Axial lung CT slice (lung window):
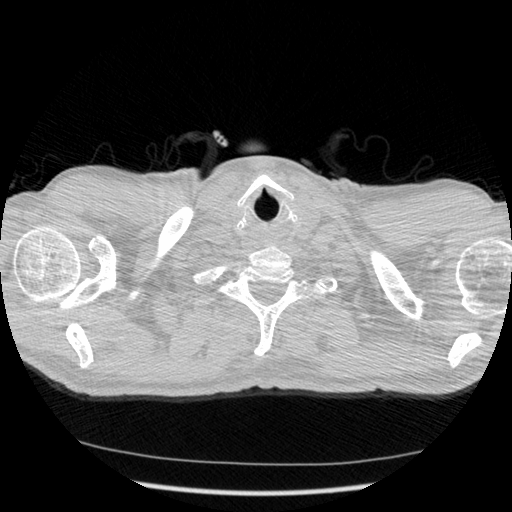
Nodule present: no